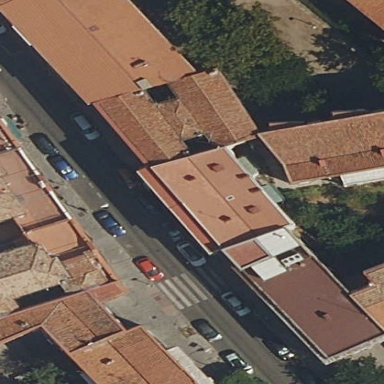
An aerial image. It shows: Apartments building with gabled roof that is oriented along.